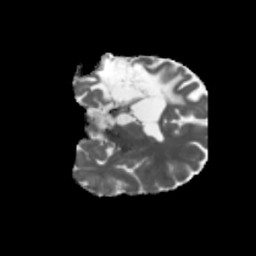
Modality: MD
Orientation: coronal
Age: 41
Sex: male
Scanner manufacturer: siemens
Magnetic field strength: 3 T
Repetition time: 5.47 s
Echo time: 0.0854 s